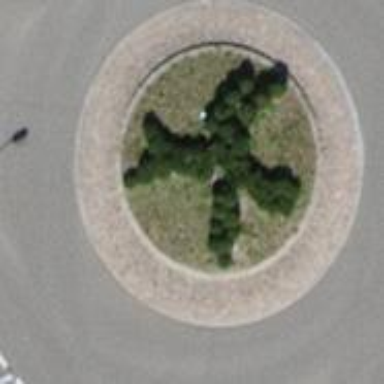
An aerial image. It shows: Roundabout at primary highway.